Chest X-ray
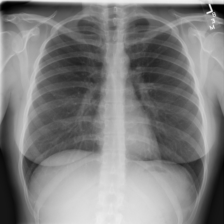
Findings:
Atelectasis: negative
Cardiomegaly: negative
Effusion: negative
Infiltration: negative
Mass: negative
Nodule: negative
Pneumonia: negative
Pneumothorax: negative
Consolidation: negative
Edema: negative
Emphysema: negative
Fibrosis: negative
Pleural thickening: negative
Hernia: negative